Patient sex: M
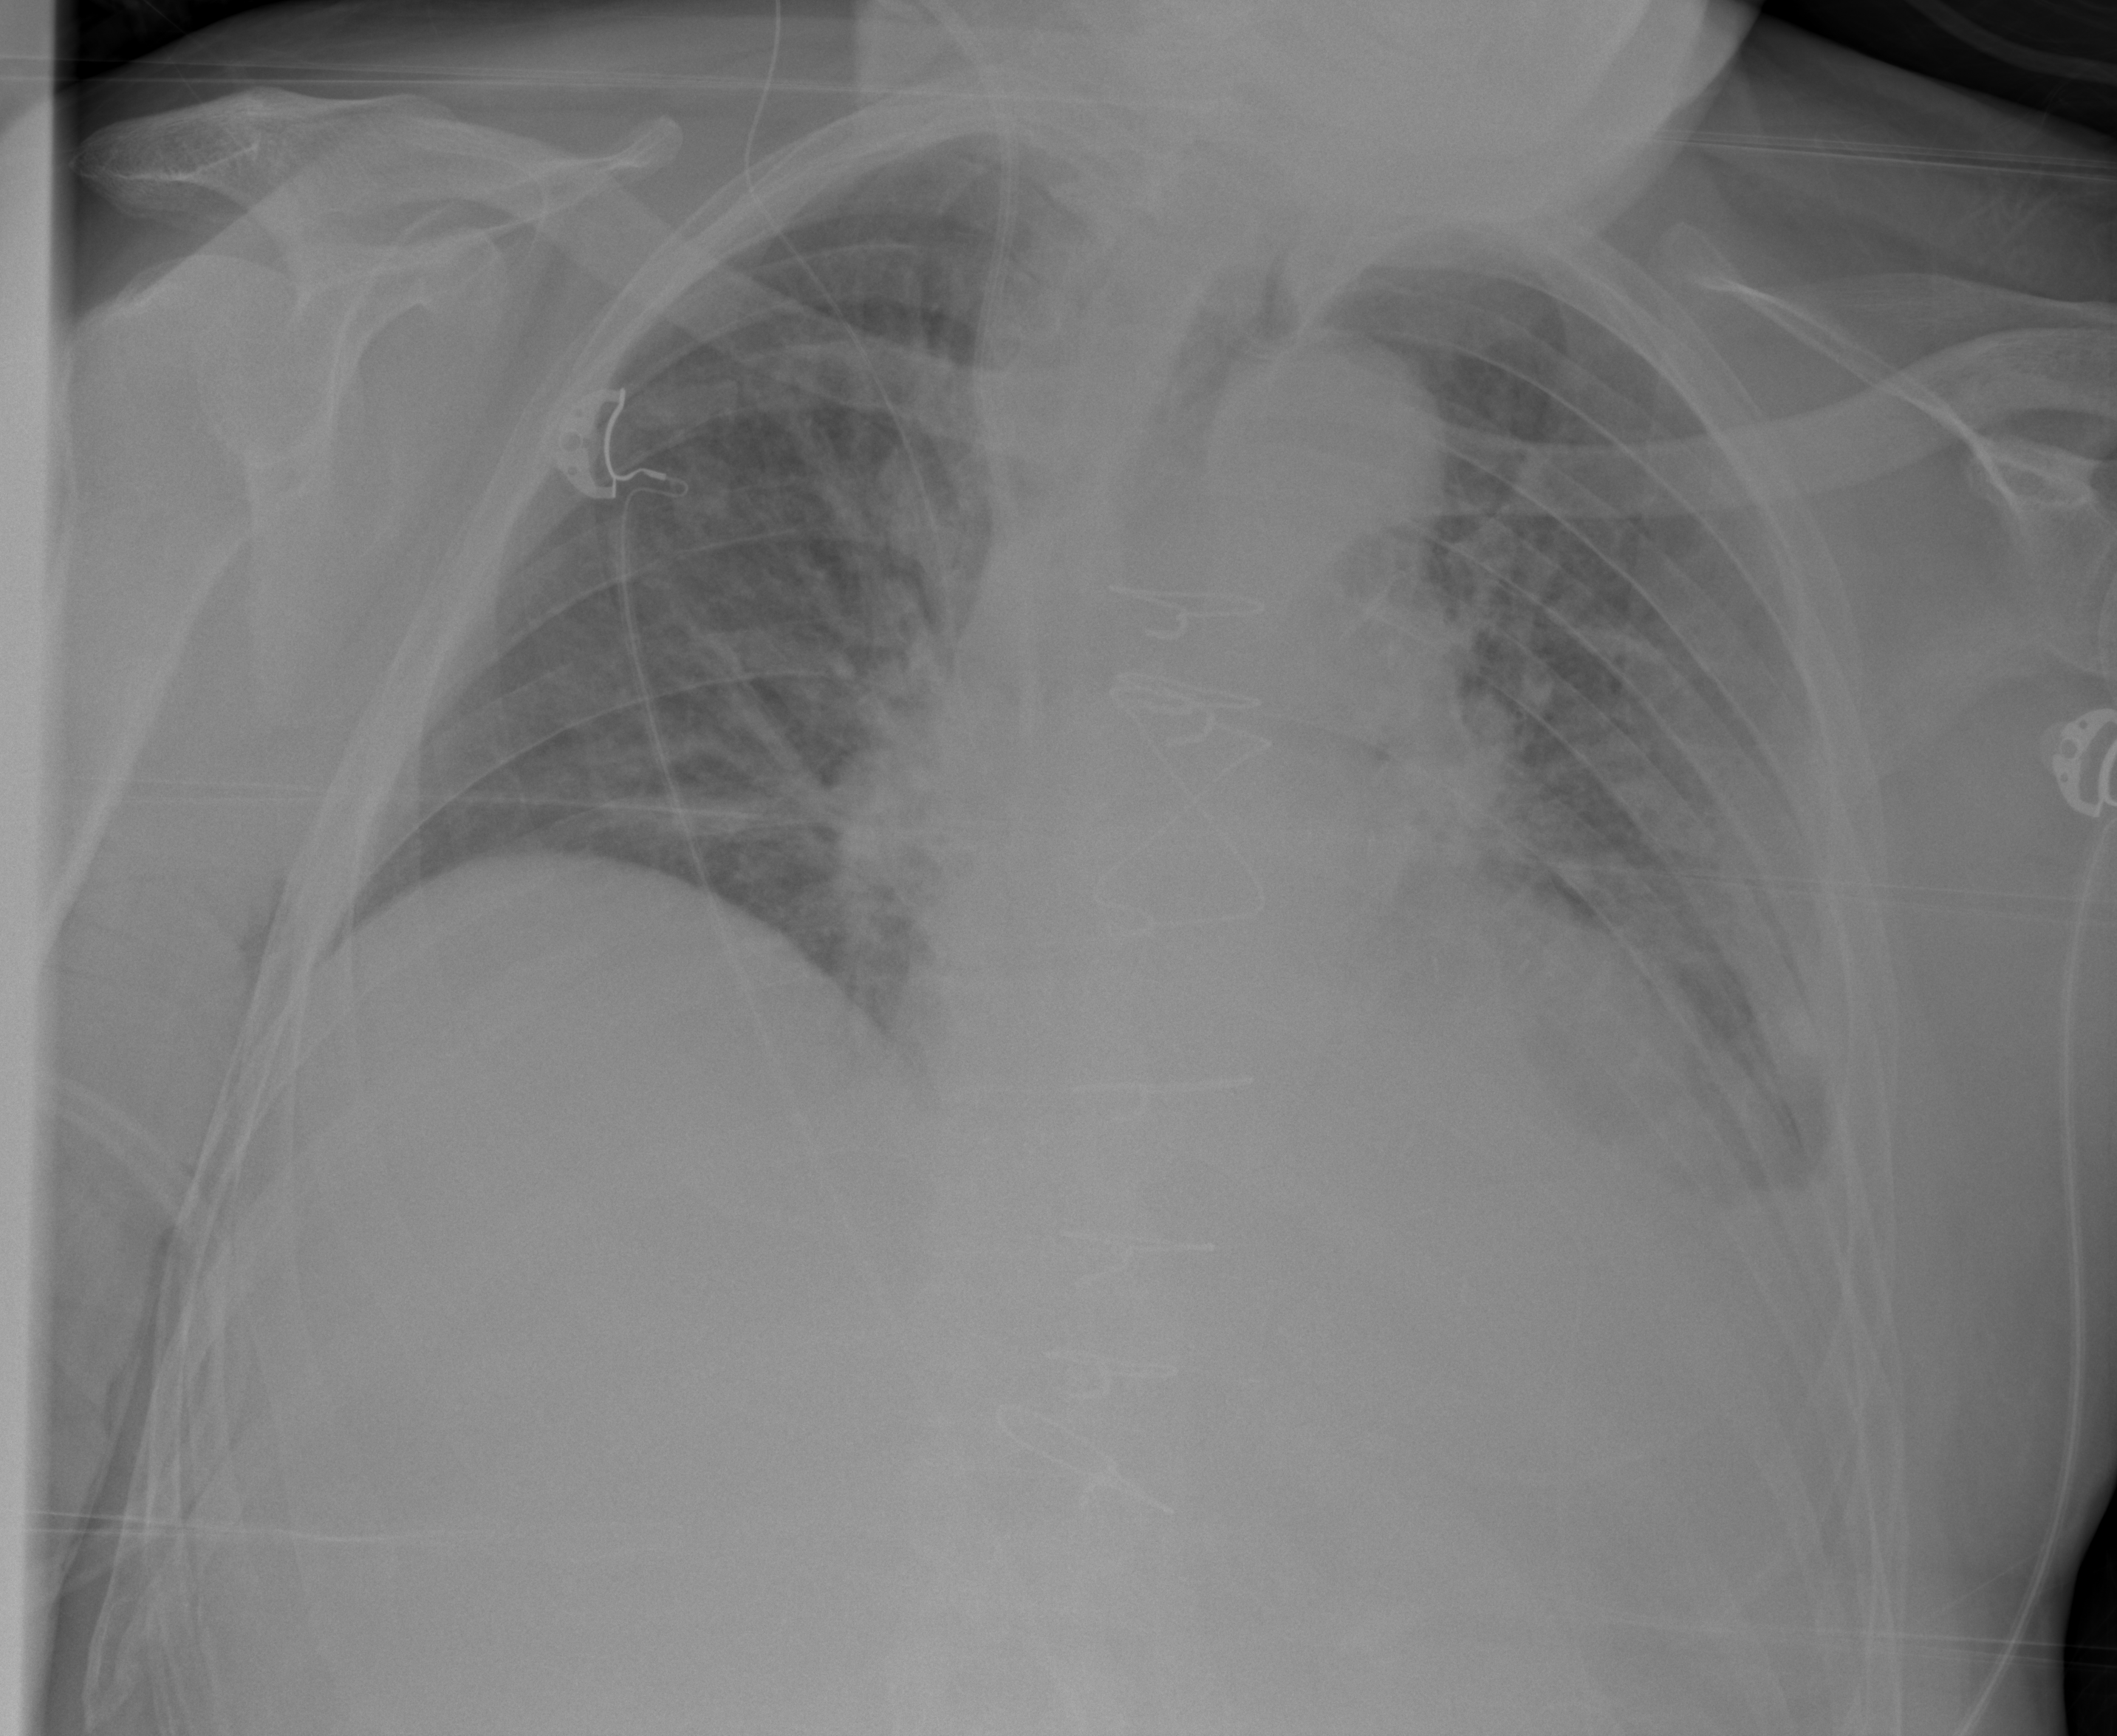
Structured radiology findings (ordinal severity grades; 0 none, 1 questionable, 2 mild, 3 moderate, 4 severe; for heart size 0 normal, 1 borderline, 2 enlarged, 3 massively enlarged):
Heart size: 2
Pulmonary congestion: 3
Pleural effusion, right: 0
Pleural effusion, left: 2
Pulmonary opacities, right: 2
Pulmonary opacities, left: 2
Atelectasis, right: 2
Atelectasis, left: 3